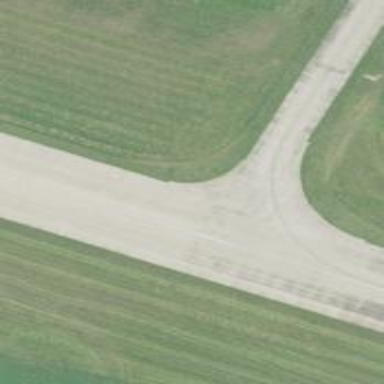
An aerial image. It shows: Image of taxiway at airport.